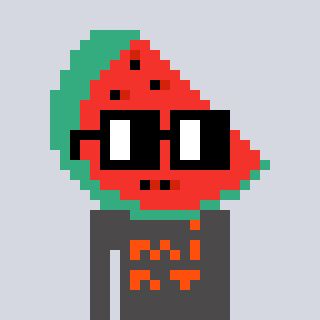
a pixel art character with square black glasses, a watermelon-shaped head and a grayscale-colored body on a cool background